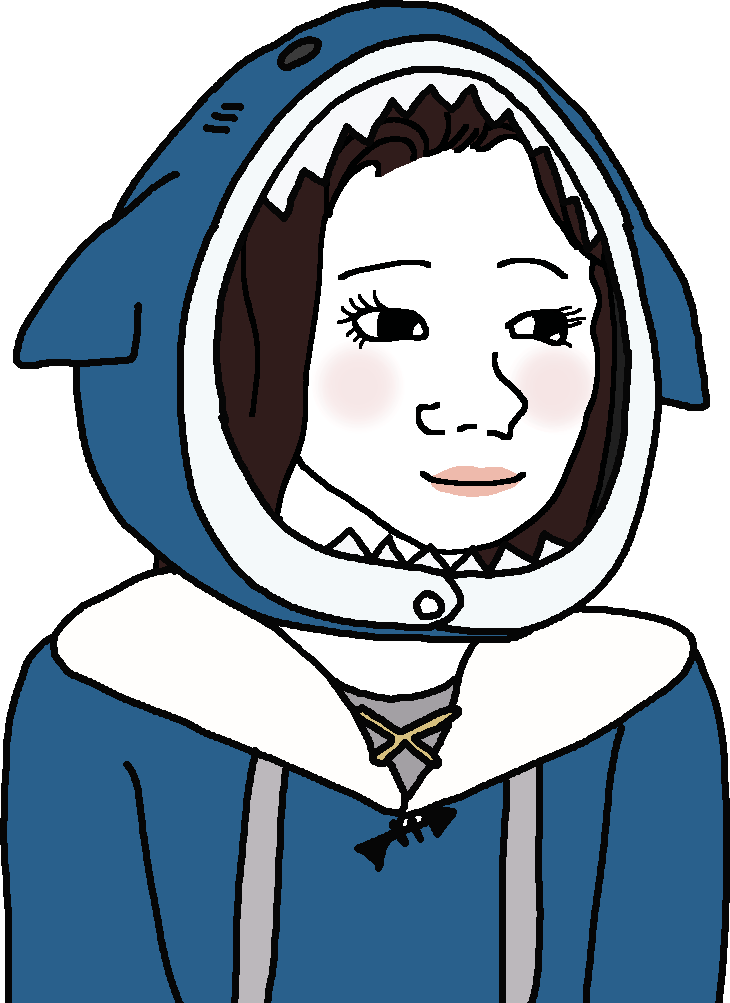
Label: 5_Trad_Wife